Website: bh-photo
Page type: gifting
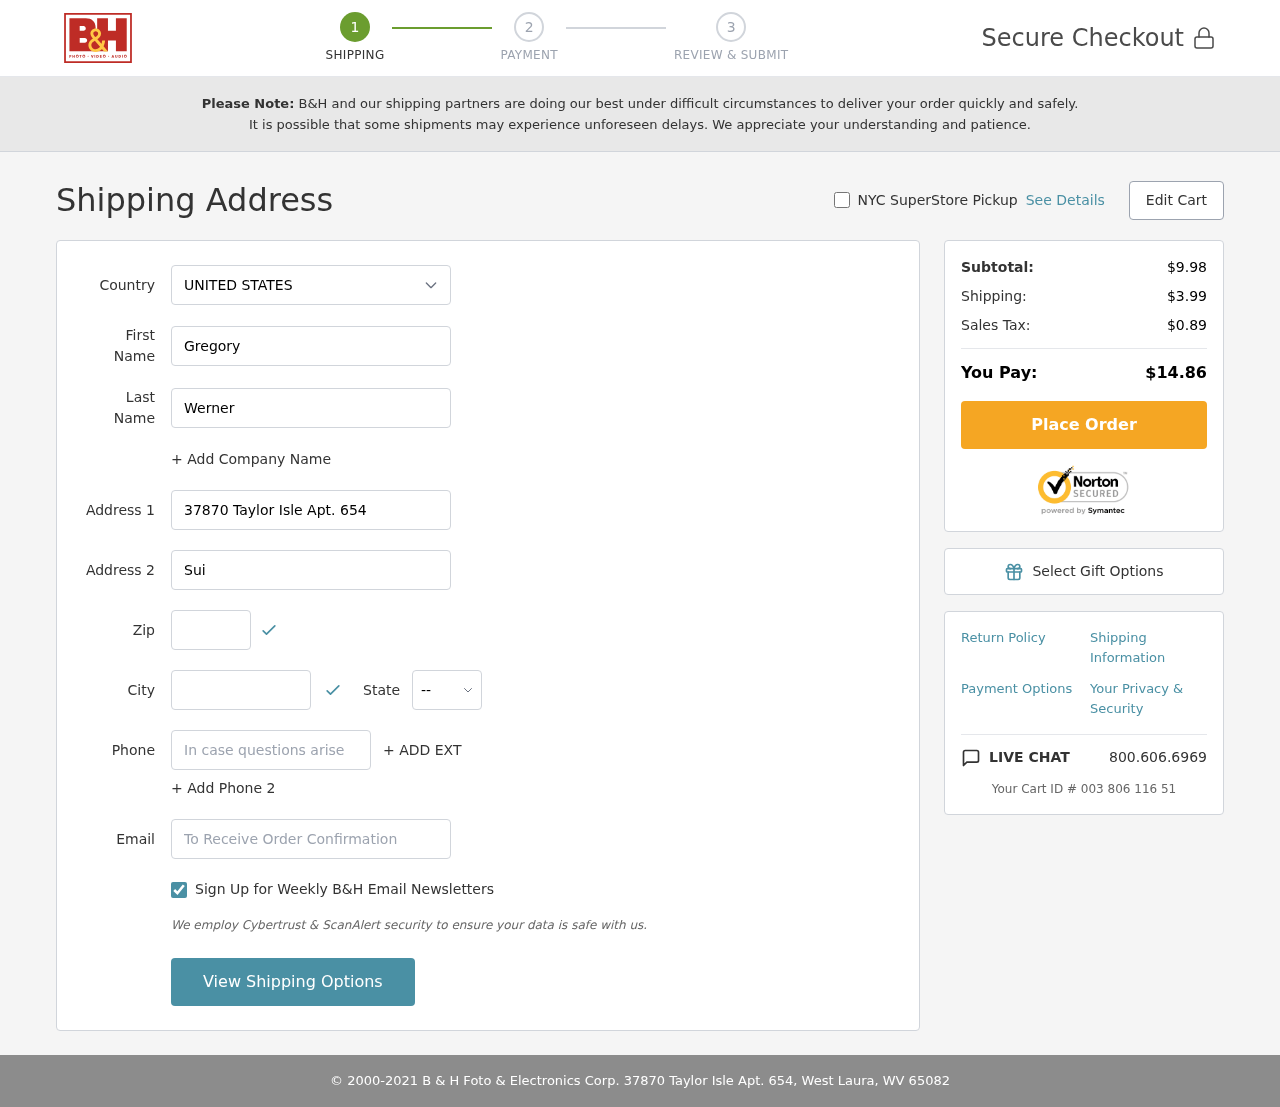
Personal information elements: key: PII_CITY
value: West Laura
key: PII_COUNTRY
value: United States
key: PII_EMAIL
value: gwerner@yahoo.com
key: PII_FIRSTNAME
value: Gregory
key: PII_LASTNAME
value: Werner
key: PII_PHONE
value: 4867844854
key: PII_POSTCODE
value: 65082
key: PII_STATE_ABBR
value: WV
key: PII_STREET
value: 37870 Taylor Isle Apt. 654
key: PII_STREET2
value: Suite 430
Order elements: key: ORDER_SUBTOTAL
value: $9.98
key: ORDER_SHIPPING_COST
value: $3.99
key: ORDER_TAX
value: $0.89
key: ORDER_TOTAL
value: $14.86
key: ORDER_ID
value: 003 806 116 51